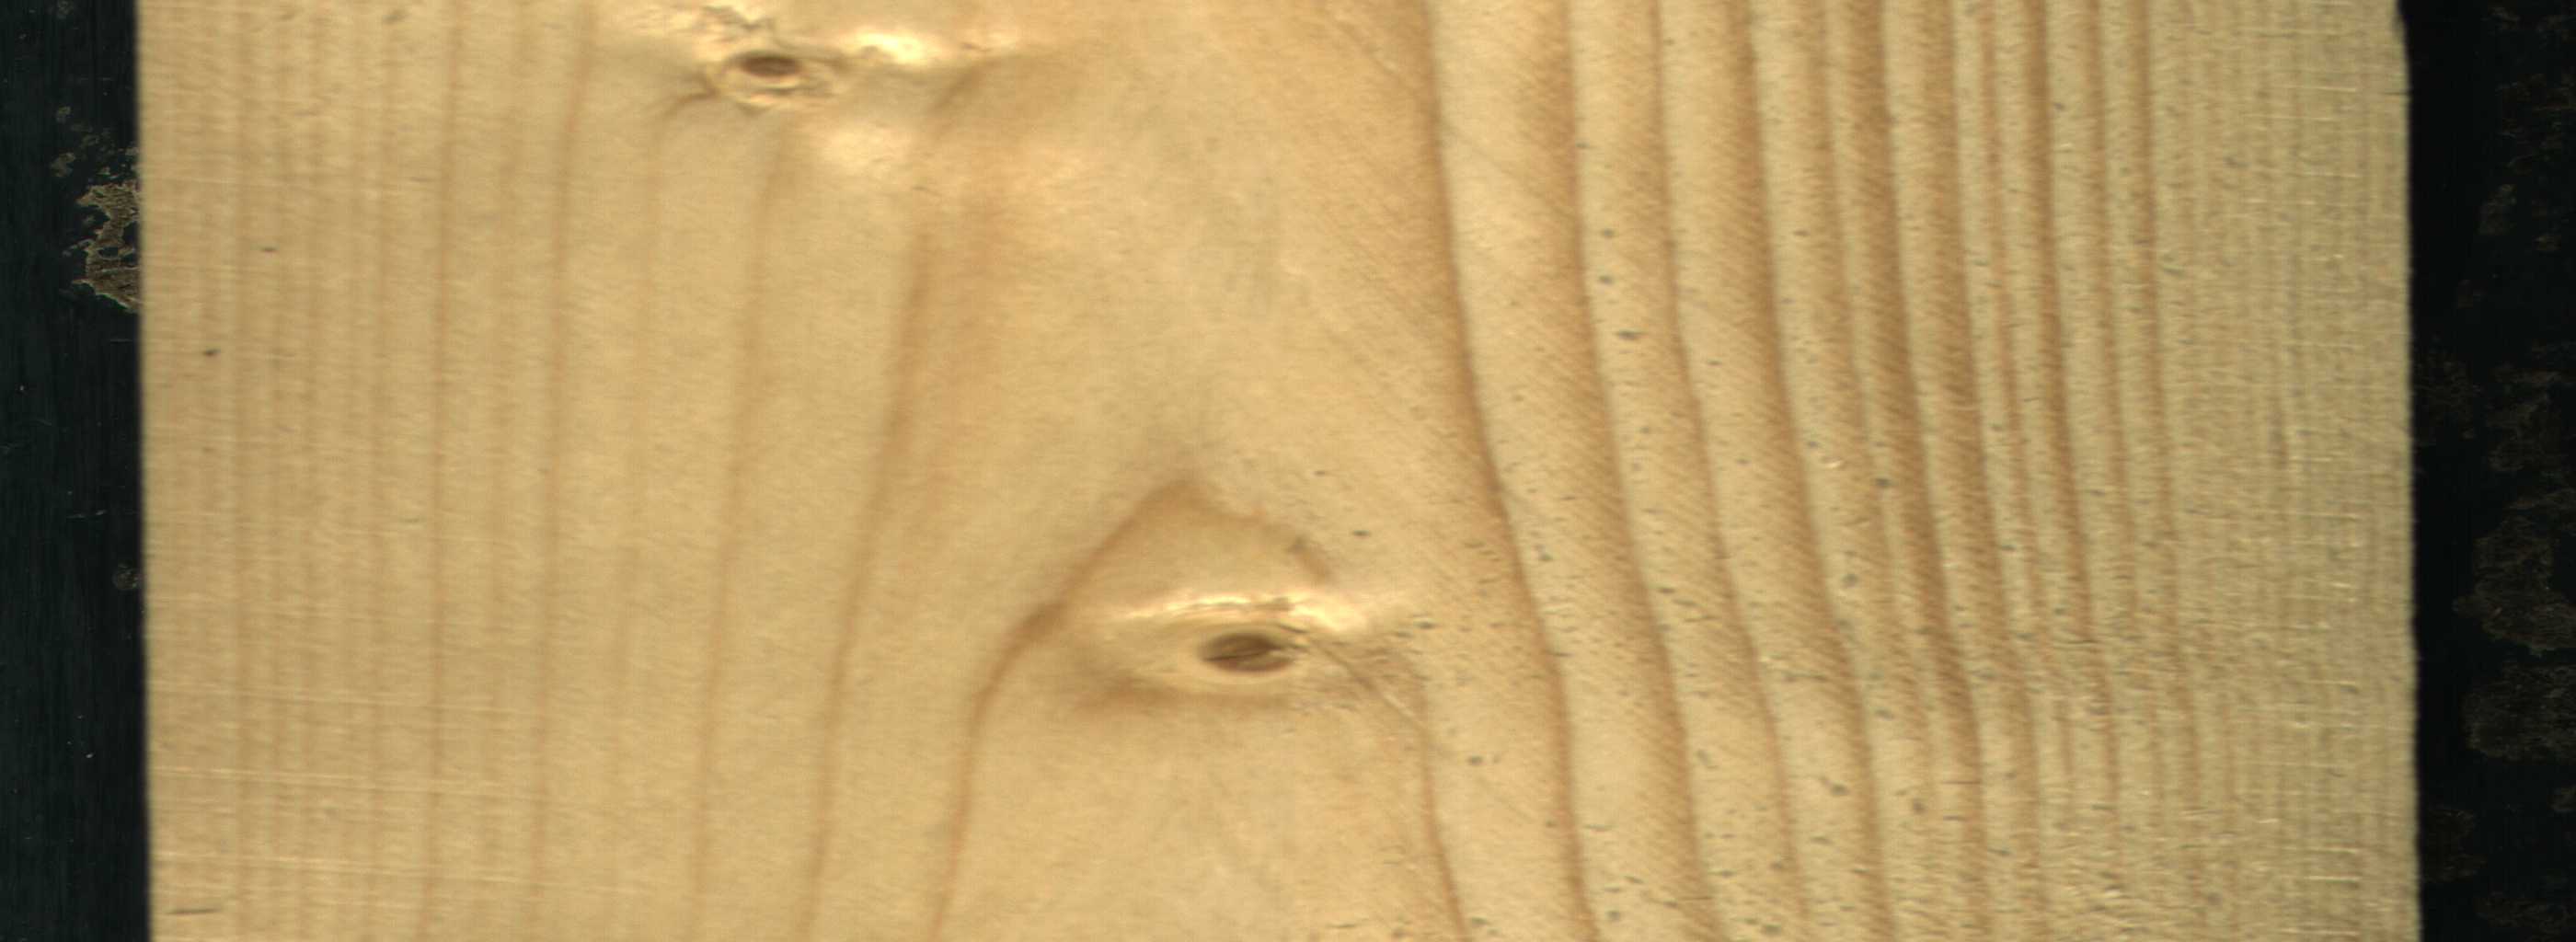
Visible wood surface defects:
Live_Knot
Live_Knot